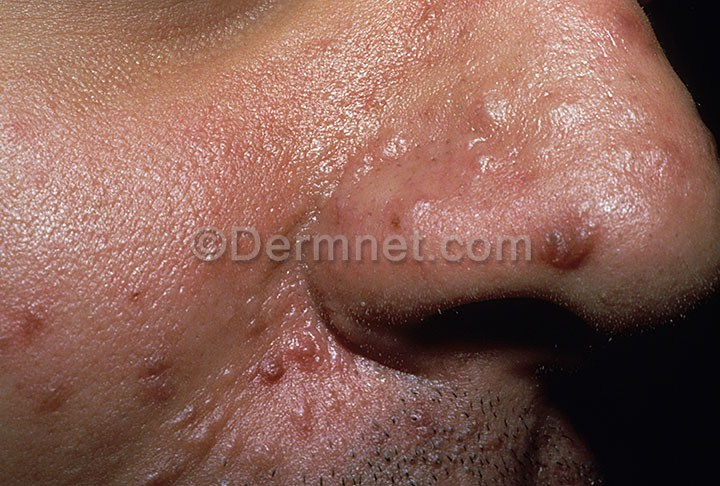
Disease: Acne and Rosacea Photos